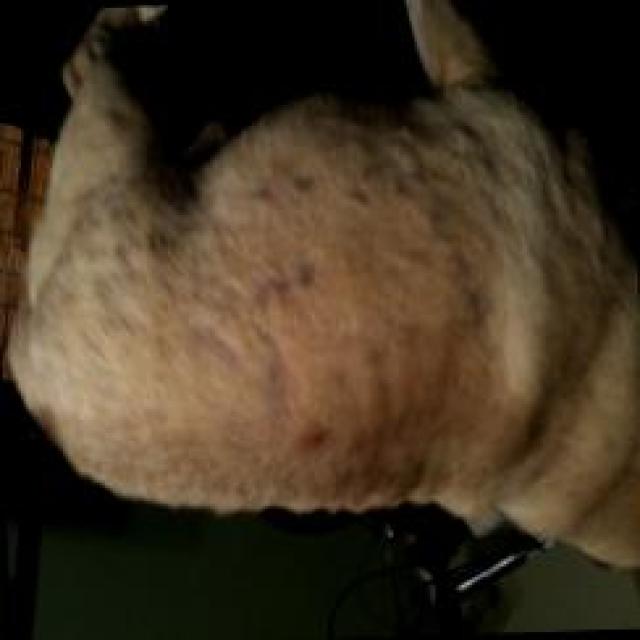
Canine hypersensitivity reaction — allergic skin response with urticaria, erythema, pruritus, and angioedema. May be food, environmental, or flea allergy related.